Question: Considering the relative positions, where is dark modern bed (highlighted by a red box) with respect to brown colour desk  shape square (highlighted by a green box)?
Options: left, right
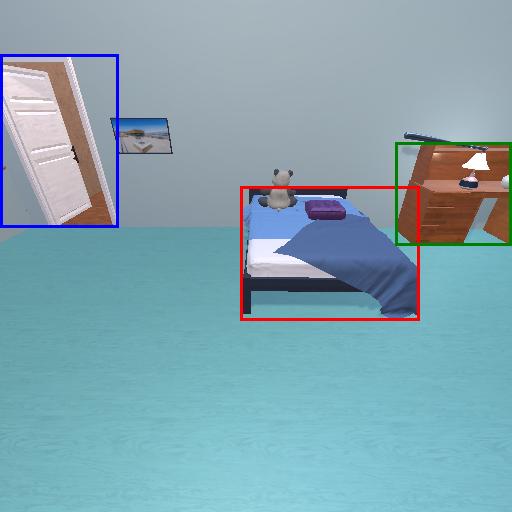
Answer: left